Question: '''
SELECT
GROUP_CONCAT(CONCAT(user_firstname,' ', user_lastname)) fullname,
workour_day,
GROUP_CONCAT(distinct timetable_start) starttime,
GROUP_CONCAT(timetable_end) endtime
FROM doctors_timetable
INNER JOIN doctors ON user_id = doctor_id
INNER JOIN workours ON timetable_day = workour_id GROUP BY workour_day
ORDER BY timetable_id ASC
'''
before Thursday everything works good and than it's mixing:
<URL>

MYSQL results order is mixing. How can I fix it?
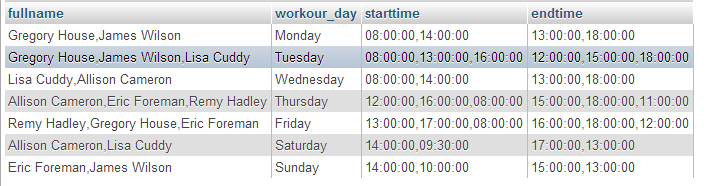
Answer: As what i understand from your comment you need the starttime and endtitme values to be in ascending order if thats the case you can use 'ORDER BY' in 'GROUP_CONCAT' to tell in what order to concatenate values
'''
SELECT
GROUP_CONCAT(CONCAT(user_firstname,' ', user_lastname)) fullname,
workour_day,
GROUP_CONCAT(distinct timetable_start ORDER BY timetable_start ASC) starttime,
GROUP_CONCAT(timetable_end ORDER BY timetable_end) endtime
FROM doctors_timetable
INNER JOIN doctors ON user_id = doctor_id
INNER JOIN workours ON timetable_day = workour_id
GROUP BY workour_day
ORDER BY timetable_id ASC
'''
Note you are using 'GROUP_CONCAT' function which has a default limit of 1024 characters set by default,if your output exceeds this limit the result will be truncated to increase the limit you can see steps mentioned in the manual